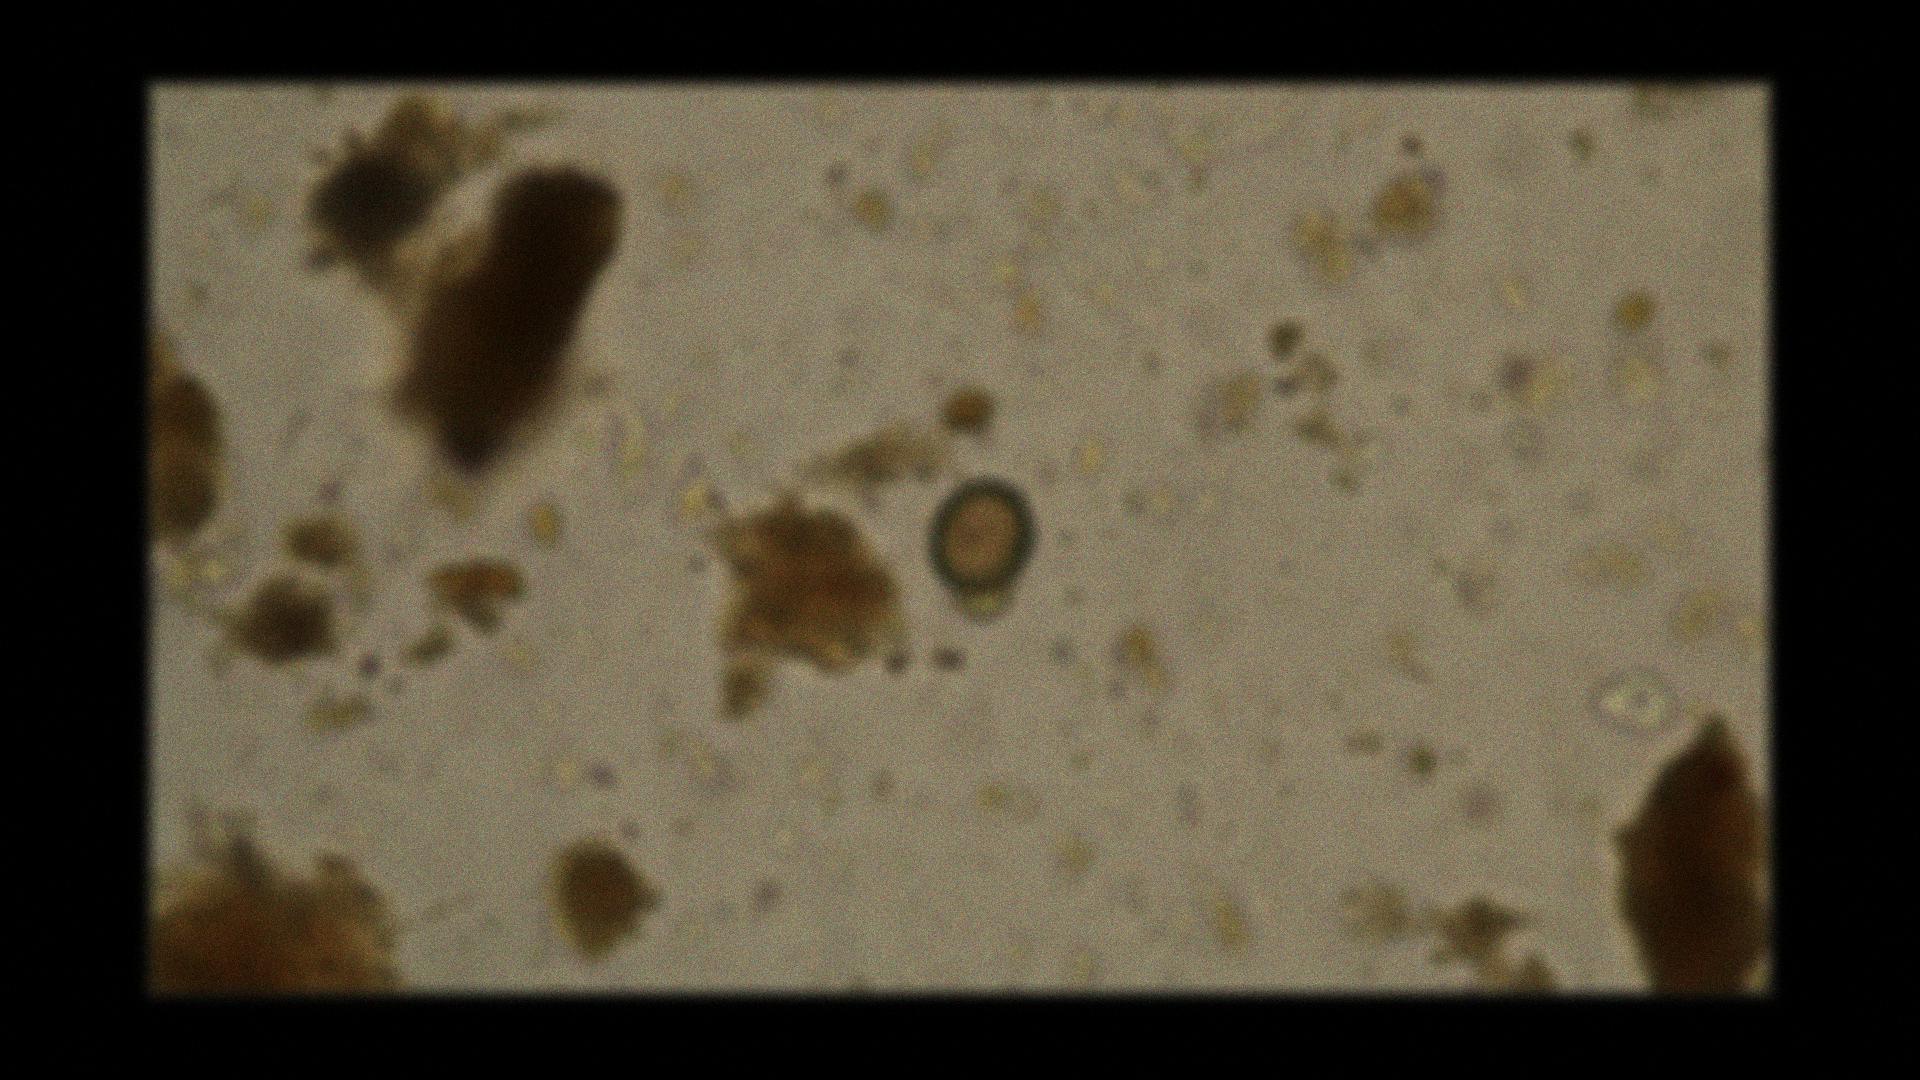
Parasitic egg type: Taenia spp. egg